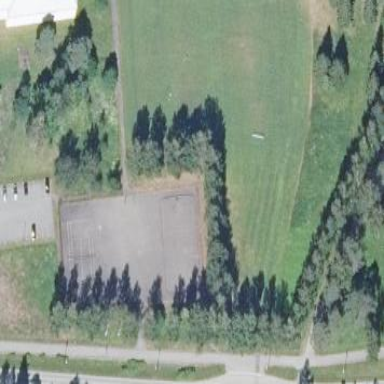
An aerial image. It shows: Asphalt pitch for leisure activities.